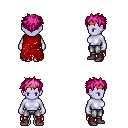
a pixel art fantasy rpg character, female body template, dark elf, purple skin, red tattered cape, metal pants, pink bedhead hairstyle, bronze tiara, maroon shoes, four views (front, back, left, right), 2x2 character sprite sheet, small pixel art, hard edges, no anti-aliasing